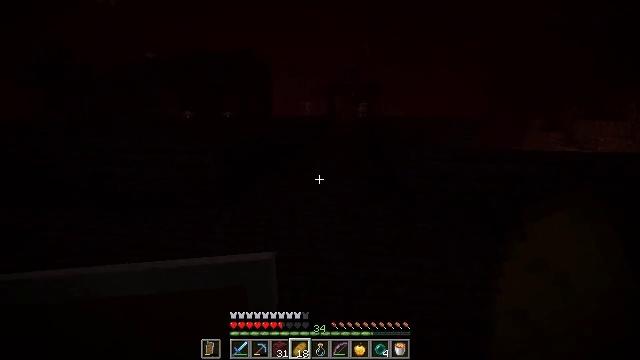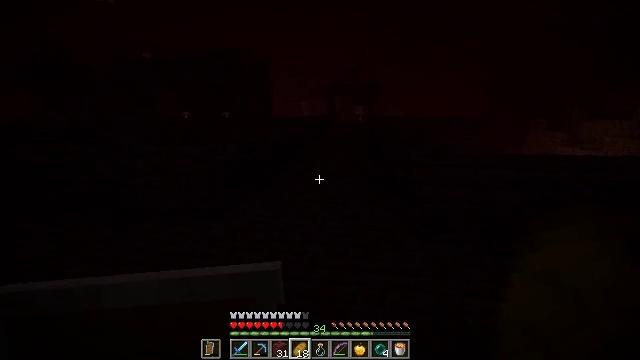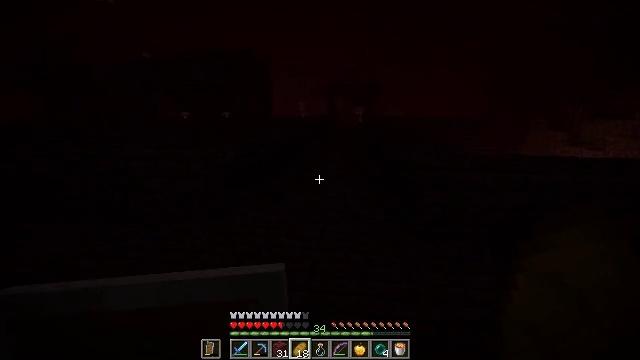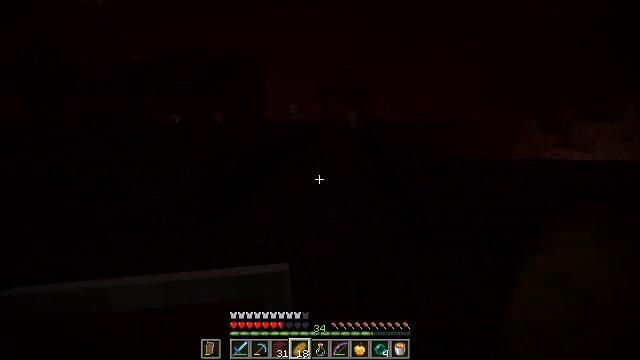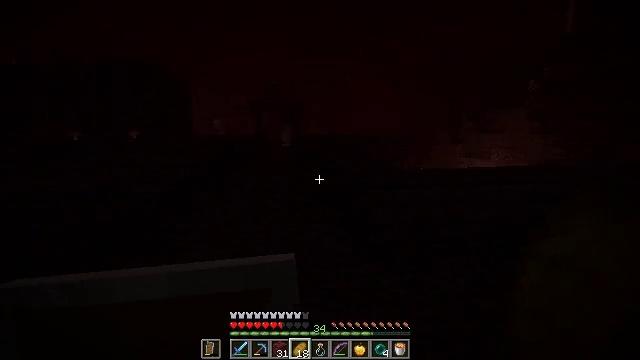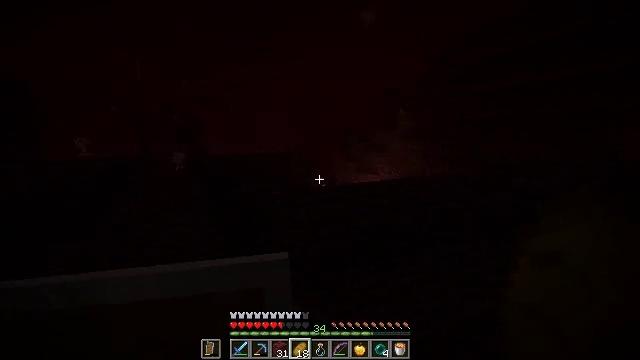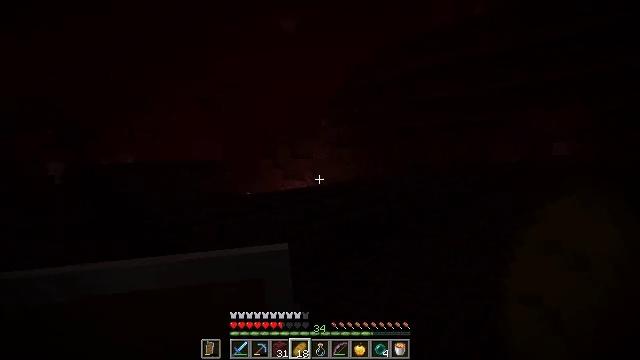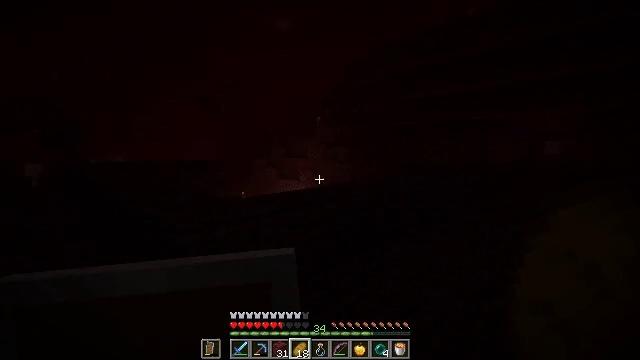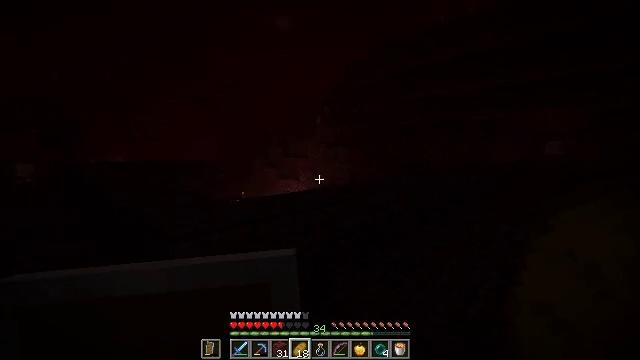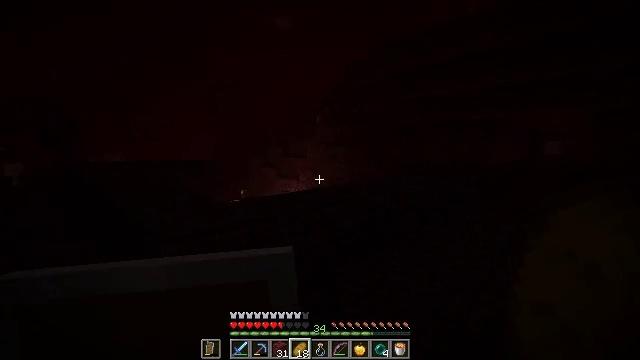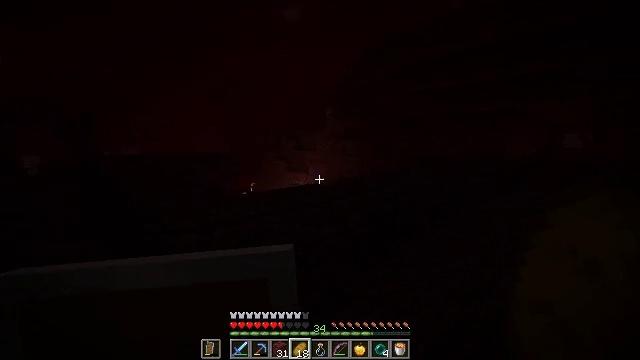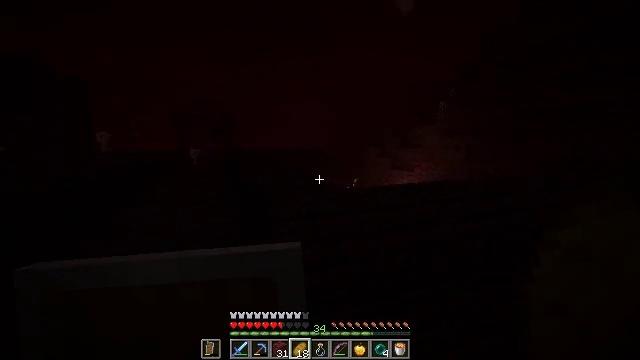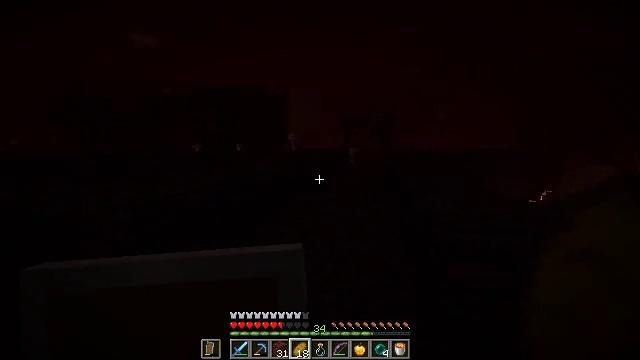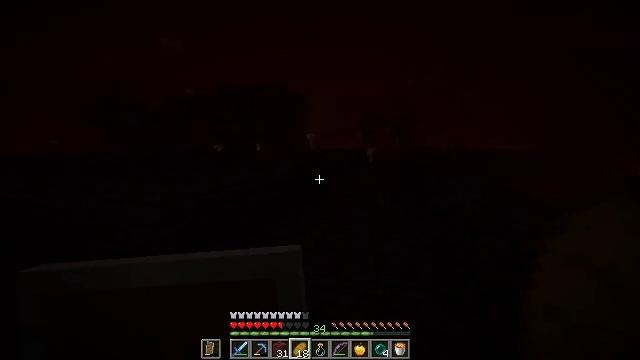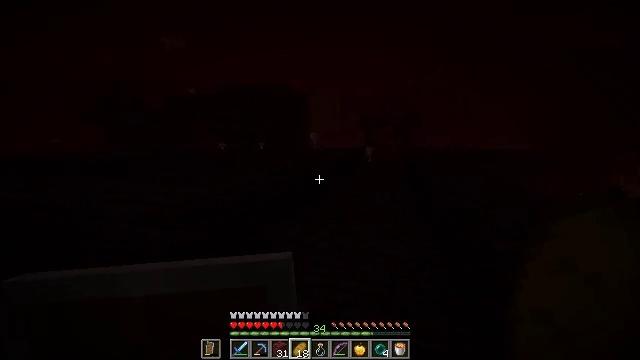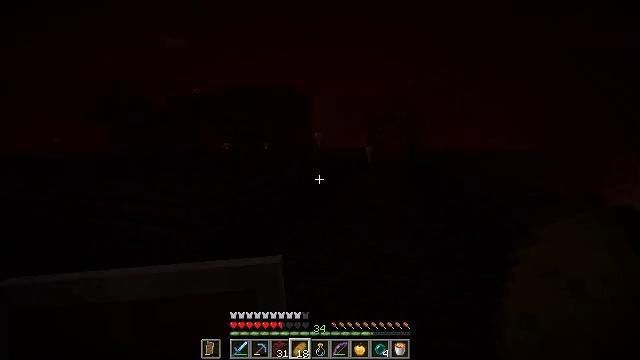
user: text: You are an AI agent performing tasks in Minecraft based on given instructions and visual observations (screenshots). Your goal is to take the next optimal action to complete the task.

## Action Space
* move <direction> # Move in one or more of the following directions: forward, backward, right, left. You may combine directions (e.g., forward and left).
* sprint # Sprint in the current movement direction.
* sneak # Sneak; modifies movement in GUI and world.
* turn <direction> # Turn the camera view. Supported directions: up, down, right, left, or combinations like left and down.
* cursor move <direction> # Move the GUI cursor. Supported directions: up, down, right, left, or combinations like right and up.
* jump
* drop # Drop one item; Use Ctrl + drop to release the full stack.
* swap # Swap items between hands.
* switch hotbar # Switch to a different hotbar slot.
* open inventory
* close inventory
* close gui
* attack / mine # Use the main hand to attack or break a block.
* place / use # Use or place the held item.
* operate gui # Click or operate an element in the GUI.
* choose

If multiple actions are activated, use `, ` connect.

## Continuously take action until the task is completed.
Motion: motion action
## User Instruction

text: Gather glowstone for crafting.
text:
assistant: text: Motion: move forward
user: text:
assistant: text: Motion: move forward
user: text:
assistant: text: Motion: move forward, turn right
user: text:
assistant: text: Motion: move forward, turn right and up
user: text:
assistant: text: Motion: move forward, turn right and up
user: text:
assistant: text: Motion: move forward, turn right and up
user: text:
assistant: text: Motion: move forward, turn right
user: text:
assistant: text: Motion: no_op
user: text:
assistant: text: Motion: no_op
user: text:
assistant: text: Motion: turn left and down
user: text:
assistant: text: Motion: turn left
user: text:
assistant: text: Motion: move left, turn left
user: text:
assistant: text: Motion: move left, turn left
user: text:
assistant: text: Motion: move left
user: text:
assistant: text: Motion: move left
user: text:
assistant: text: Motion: move left
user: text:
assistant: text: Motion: no_op
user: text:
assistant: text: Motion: no_op
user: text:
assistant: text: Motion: no_op
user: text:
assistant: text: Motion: no_op
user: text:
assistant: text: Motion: no_op
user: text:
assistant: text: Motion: no_op
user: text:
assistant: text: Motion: no_op
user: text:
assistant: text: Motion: no_op
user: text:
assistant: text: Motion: no_op
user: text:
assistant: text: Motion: turn right
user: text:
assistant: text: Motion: turn right
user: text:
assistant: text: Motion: turn right and up
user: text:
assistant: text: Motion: turn right
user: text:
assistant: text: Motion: no_op